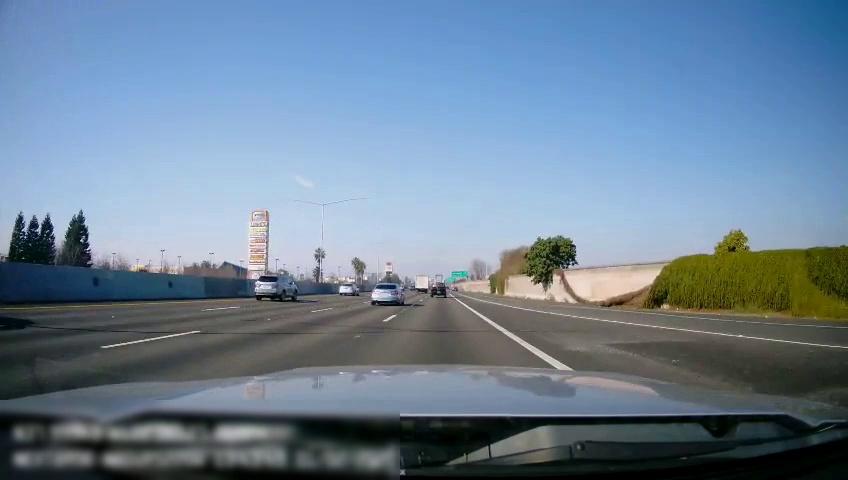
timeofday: Day
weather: Sunny
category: Drivable Space
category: Vehicles | Car
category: Vehicles | Truck
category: Vehicles | Truck
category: Vehicles | SUV
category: Vehicles | SUV
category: Lanes | Alternate Lane
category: Lanes | Current Lane
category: Lanes | Current Lane
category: Lanes | Alternate Lane
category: Lanes | Alternate Lane
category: Lanes | Alternate Lane
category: Lanes | Alternate Lane